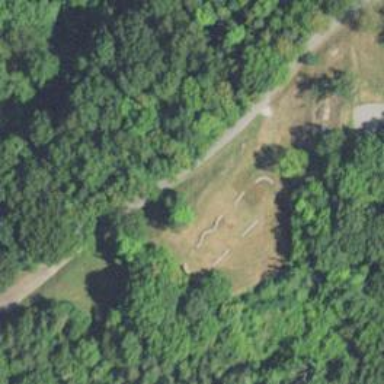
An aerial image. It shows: Path.